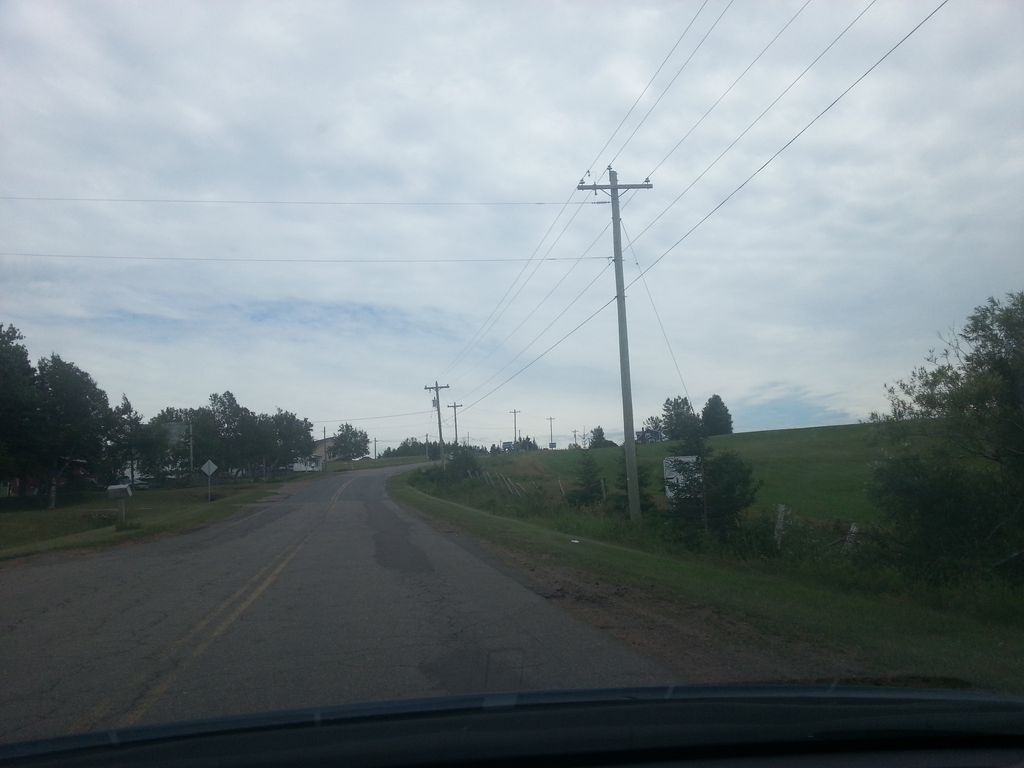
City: charlottetown